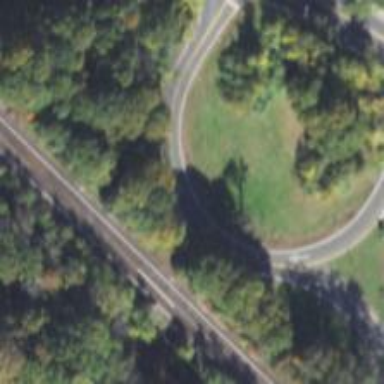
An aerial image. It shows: Trunk link road with asphalt surface.